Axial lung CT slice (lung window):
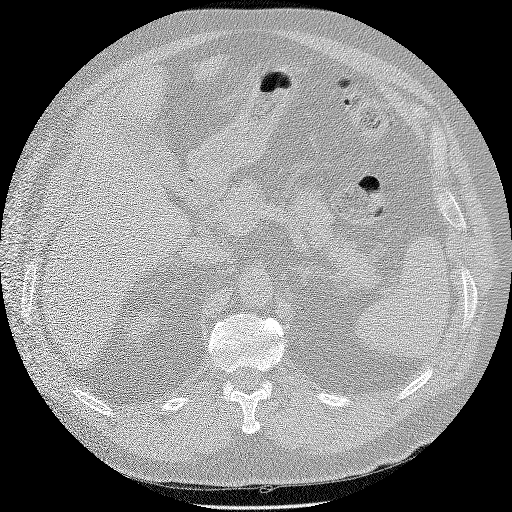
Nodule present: no